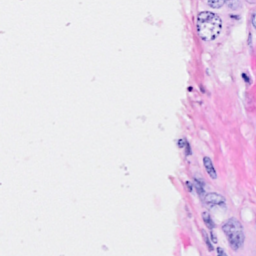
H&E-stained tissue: Breast